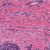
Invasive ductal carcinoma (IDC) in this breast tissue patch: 0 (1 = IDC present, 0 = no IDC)